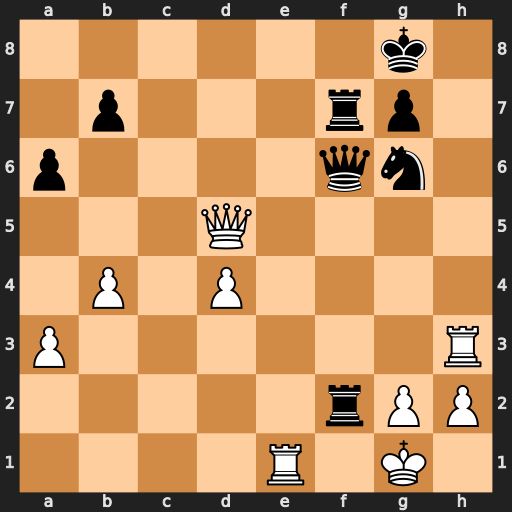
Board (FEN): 6k1/1p3rp1/p4qn1/3Q4/1P1P4/P6R/5rPP/4R1K1
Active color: w
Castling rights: -
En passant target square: -
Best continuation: Re8+ Nf8 Rxf8+ Kxf8 Rh8+ Ke7 Qd8+ Ke6 Re8+